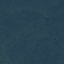
Land use / land cover: Forest